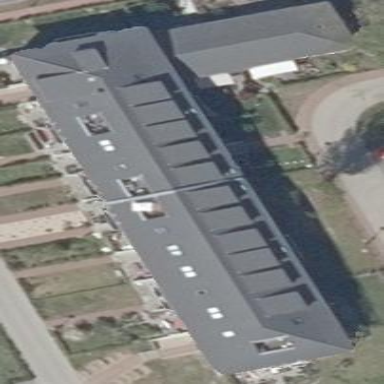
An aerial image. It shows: Hipped roof on apartment building.